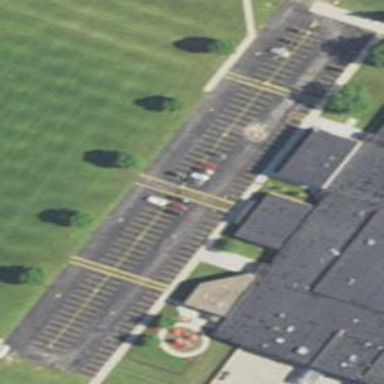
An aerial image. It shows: Parking area with surface.